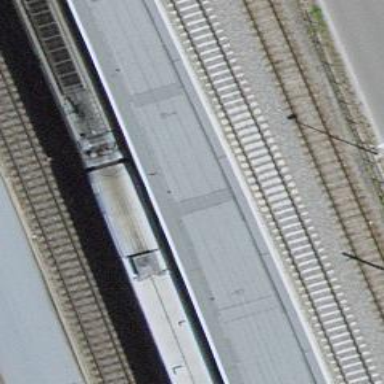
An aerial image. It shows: Stop position for public transport at railway stop.